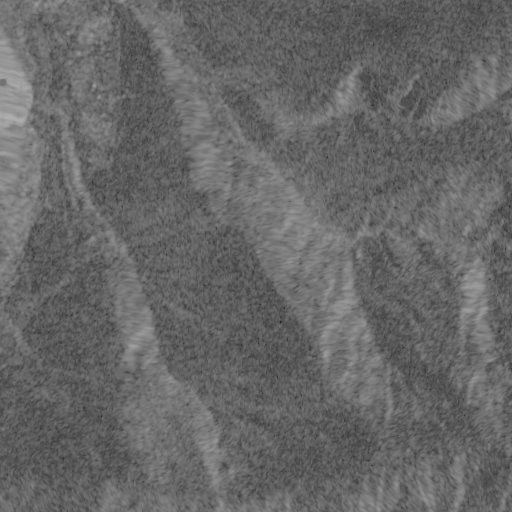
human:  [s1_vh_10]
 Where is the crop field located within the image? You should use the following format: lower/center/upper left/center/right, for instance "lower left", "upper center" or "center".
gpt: The crop field is located in the upper left of the image.
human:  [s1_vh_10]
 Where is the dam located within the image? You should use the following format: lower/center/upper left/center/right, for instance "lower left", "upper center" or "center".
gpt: The dam is located in the upper left of the image.
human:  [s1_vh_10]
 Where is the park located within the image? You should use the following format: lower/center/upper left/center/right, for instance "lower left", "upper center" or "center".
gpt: The park is located in the upper left of the image.
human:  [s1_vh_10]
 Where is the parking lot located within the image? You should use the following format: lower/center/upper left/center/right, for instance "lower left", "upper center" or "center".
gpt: The parking lot is located in the center left of the image.
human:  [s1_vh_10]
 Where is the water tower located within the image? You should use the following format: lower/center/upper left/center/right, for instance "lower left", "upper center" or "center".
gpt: The water tower is located in the upper left of the image.
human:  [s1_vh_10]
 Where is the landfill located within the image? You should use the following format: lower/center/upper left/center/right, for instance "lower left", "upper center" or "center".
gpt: There is no landfill in the image.

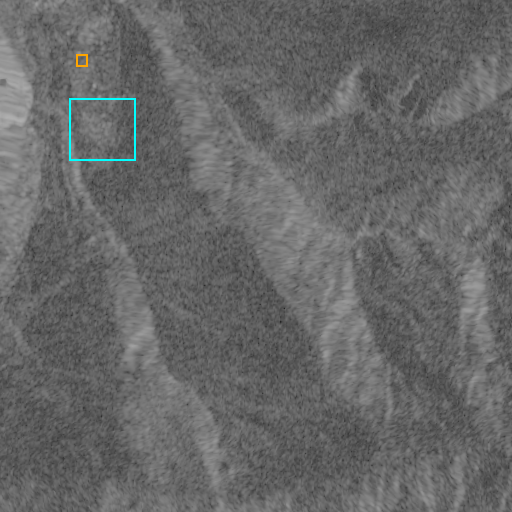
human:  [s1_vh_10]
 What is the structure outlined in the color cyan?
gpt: The structure outlined in cyan is a crop field.
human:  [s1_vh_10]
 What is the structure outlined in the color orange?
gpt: The structure outlined in orange is a park.
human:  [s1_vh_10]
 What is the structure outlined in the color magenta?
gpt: There is no magenta outline.